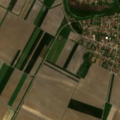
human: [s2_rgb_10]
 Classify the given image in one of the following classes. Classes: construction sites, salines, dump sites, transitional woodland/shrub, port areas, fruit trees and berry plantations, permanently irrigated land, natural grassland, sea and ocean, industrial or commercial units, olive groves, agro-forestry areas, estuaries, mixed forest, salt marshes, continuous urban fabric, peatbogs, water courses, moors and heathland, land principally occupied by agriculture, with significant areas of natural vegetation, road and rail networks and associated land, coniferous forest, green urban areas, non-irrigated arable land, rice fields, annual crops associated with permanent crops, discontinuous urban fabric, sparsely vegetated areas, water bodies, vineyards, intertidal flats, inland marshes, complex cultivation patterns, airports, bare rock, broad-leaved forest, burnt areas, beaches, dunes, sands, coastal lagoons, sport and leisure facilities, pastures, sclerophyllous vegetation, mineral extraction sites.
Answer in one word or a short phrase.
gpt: discontinuous urban fabric, non-irrigated arable land, transitional woodland/shrub